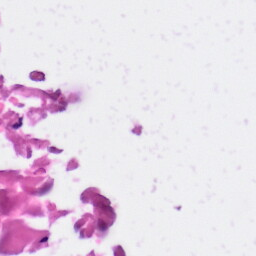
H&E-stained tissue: Skin